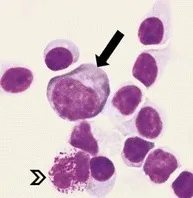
B; Cytospin preparation of the cerebral spinal fluid (magnification x 1000, Wright stain) reveals a cluster of chronic lymphocytic leukemic cells with an admixed immunoblast (solid arrow) and a basophil (open arrowhead).
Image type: pathology (giemsa)